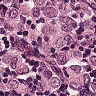
Metastatic tissue present: yes